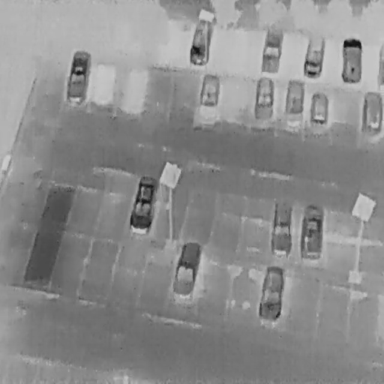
There are 16 Cars in the infrared image.